Field crop: maize
Growth stage: 2
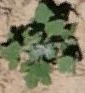
Species: chenopodium